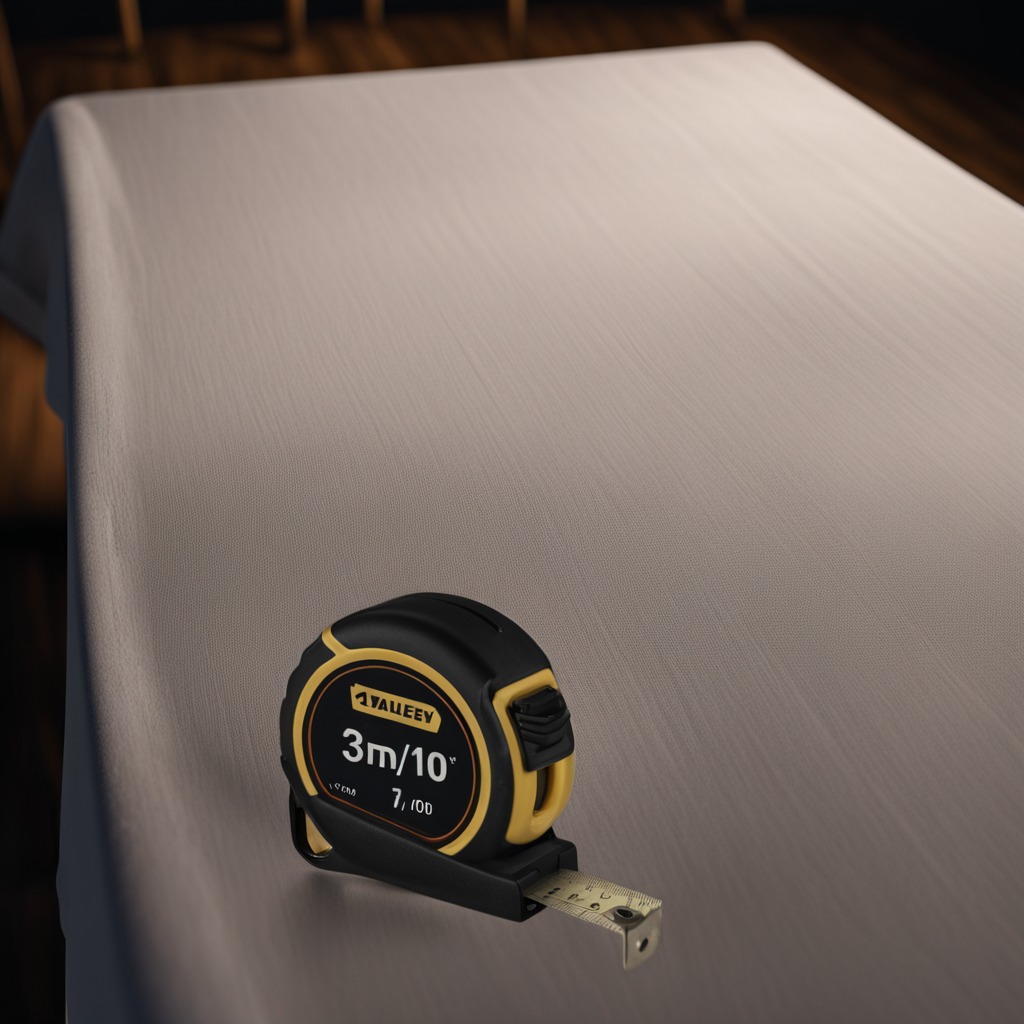
A measuring tape lying on a clean wooden table inside a workshop at night dim ambient light soft shadows worn but beneath the cloth